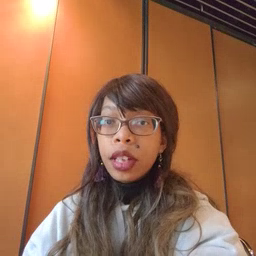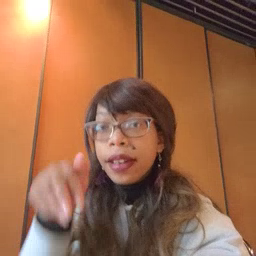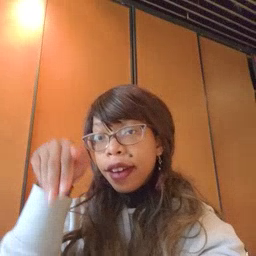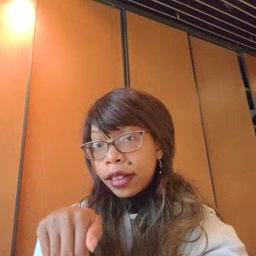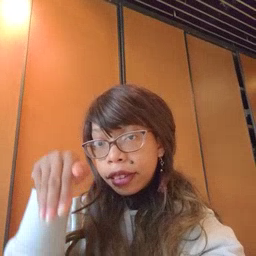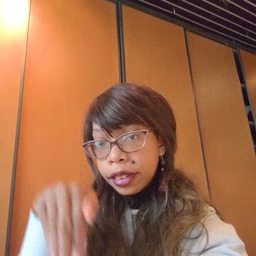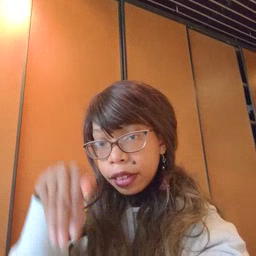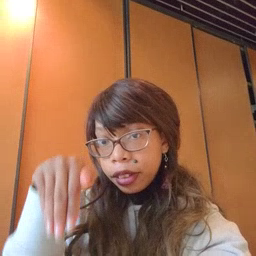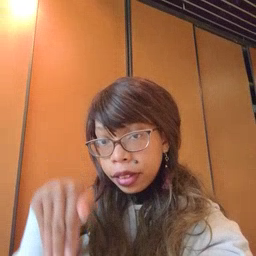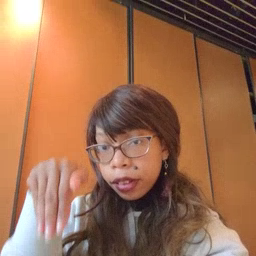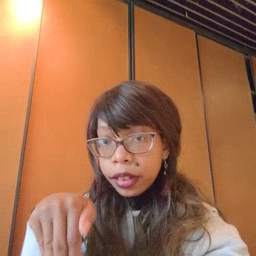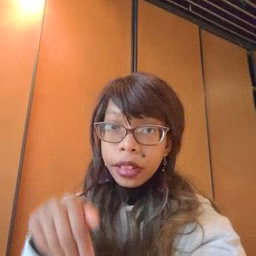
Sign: night